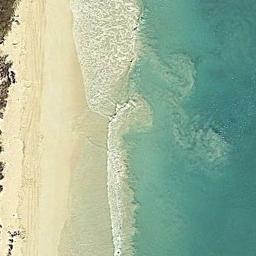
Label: beach